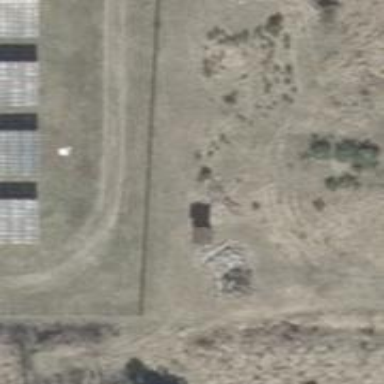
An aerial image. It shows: Hunting stand.